RGB frame:
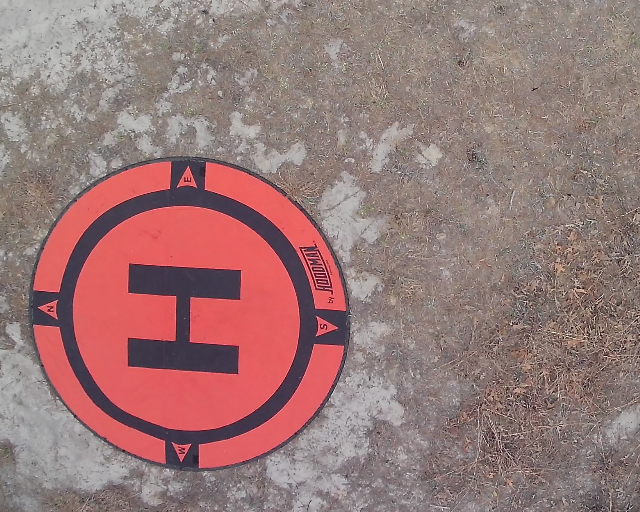
Thermal frame:
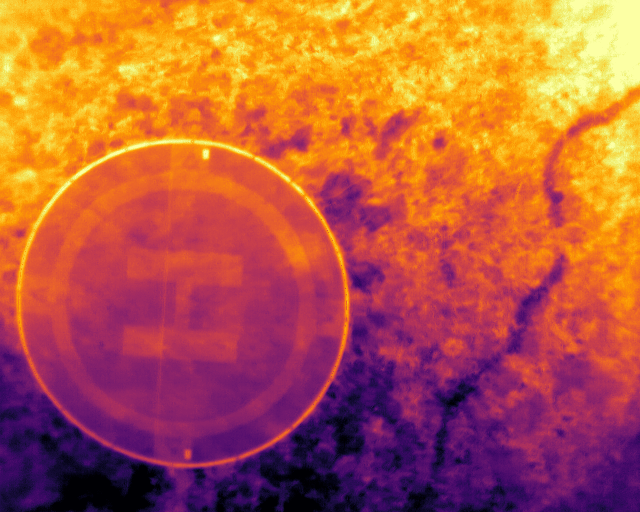
Captured: 2026-02-26 03:12:13
Pixels at or above 80 °C: 0 (fraction of frame: 0)